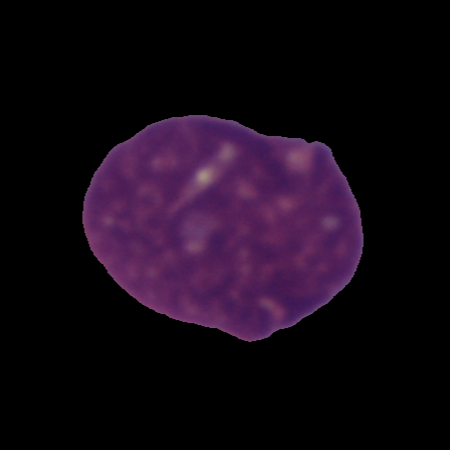
Label: cancer